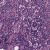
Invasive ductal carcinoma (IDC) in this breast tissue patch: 0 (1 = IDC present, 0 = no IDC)